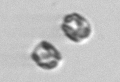
Label: Thalassiosira_sp_aff_mala